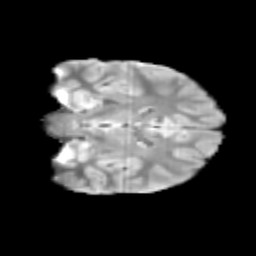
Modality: T2w
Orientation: coronal
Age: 12
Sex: male
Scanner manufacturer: siemens
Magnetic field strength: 3 T
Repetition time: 3.8 s
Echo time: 0.07 s